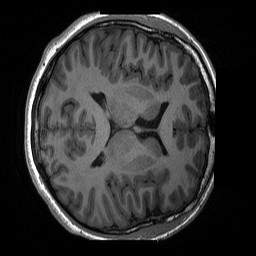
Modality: T1w
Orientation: axial
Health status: ill
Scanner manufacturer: siemens
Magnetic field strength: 3 T
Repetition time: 2.3 s
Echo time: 0.00226 s